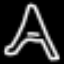
Label: The Eiffel Tower